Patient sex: M
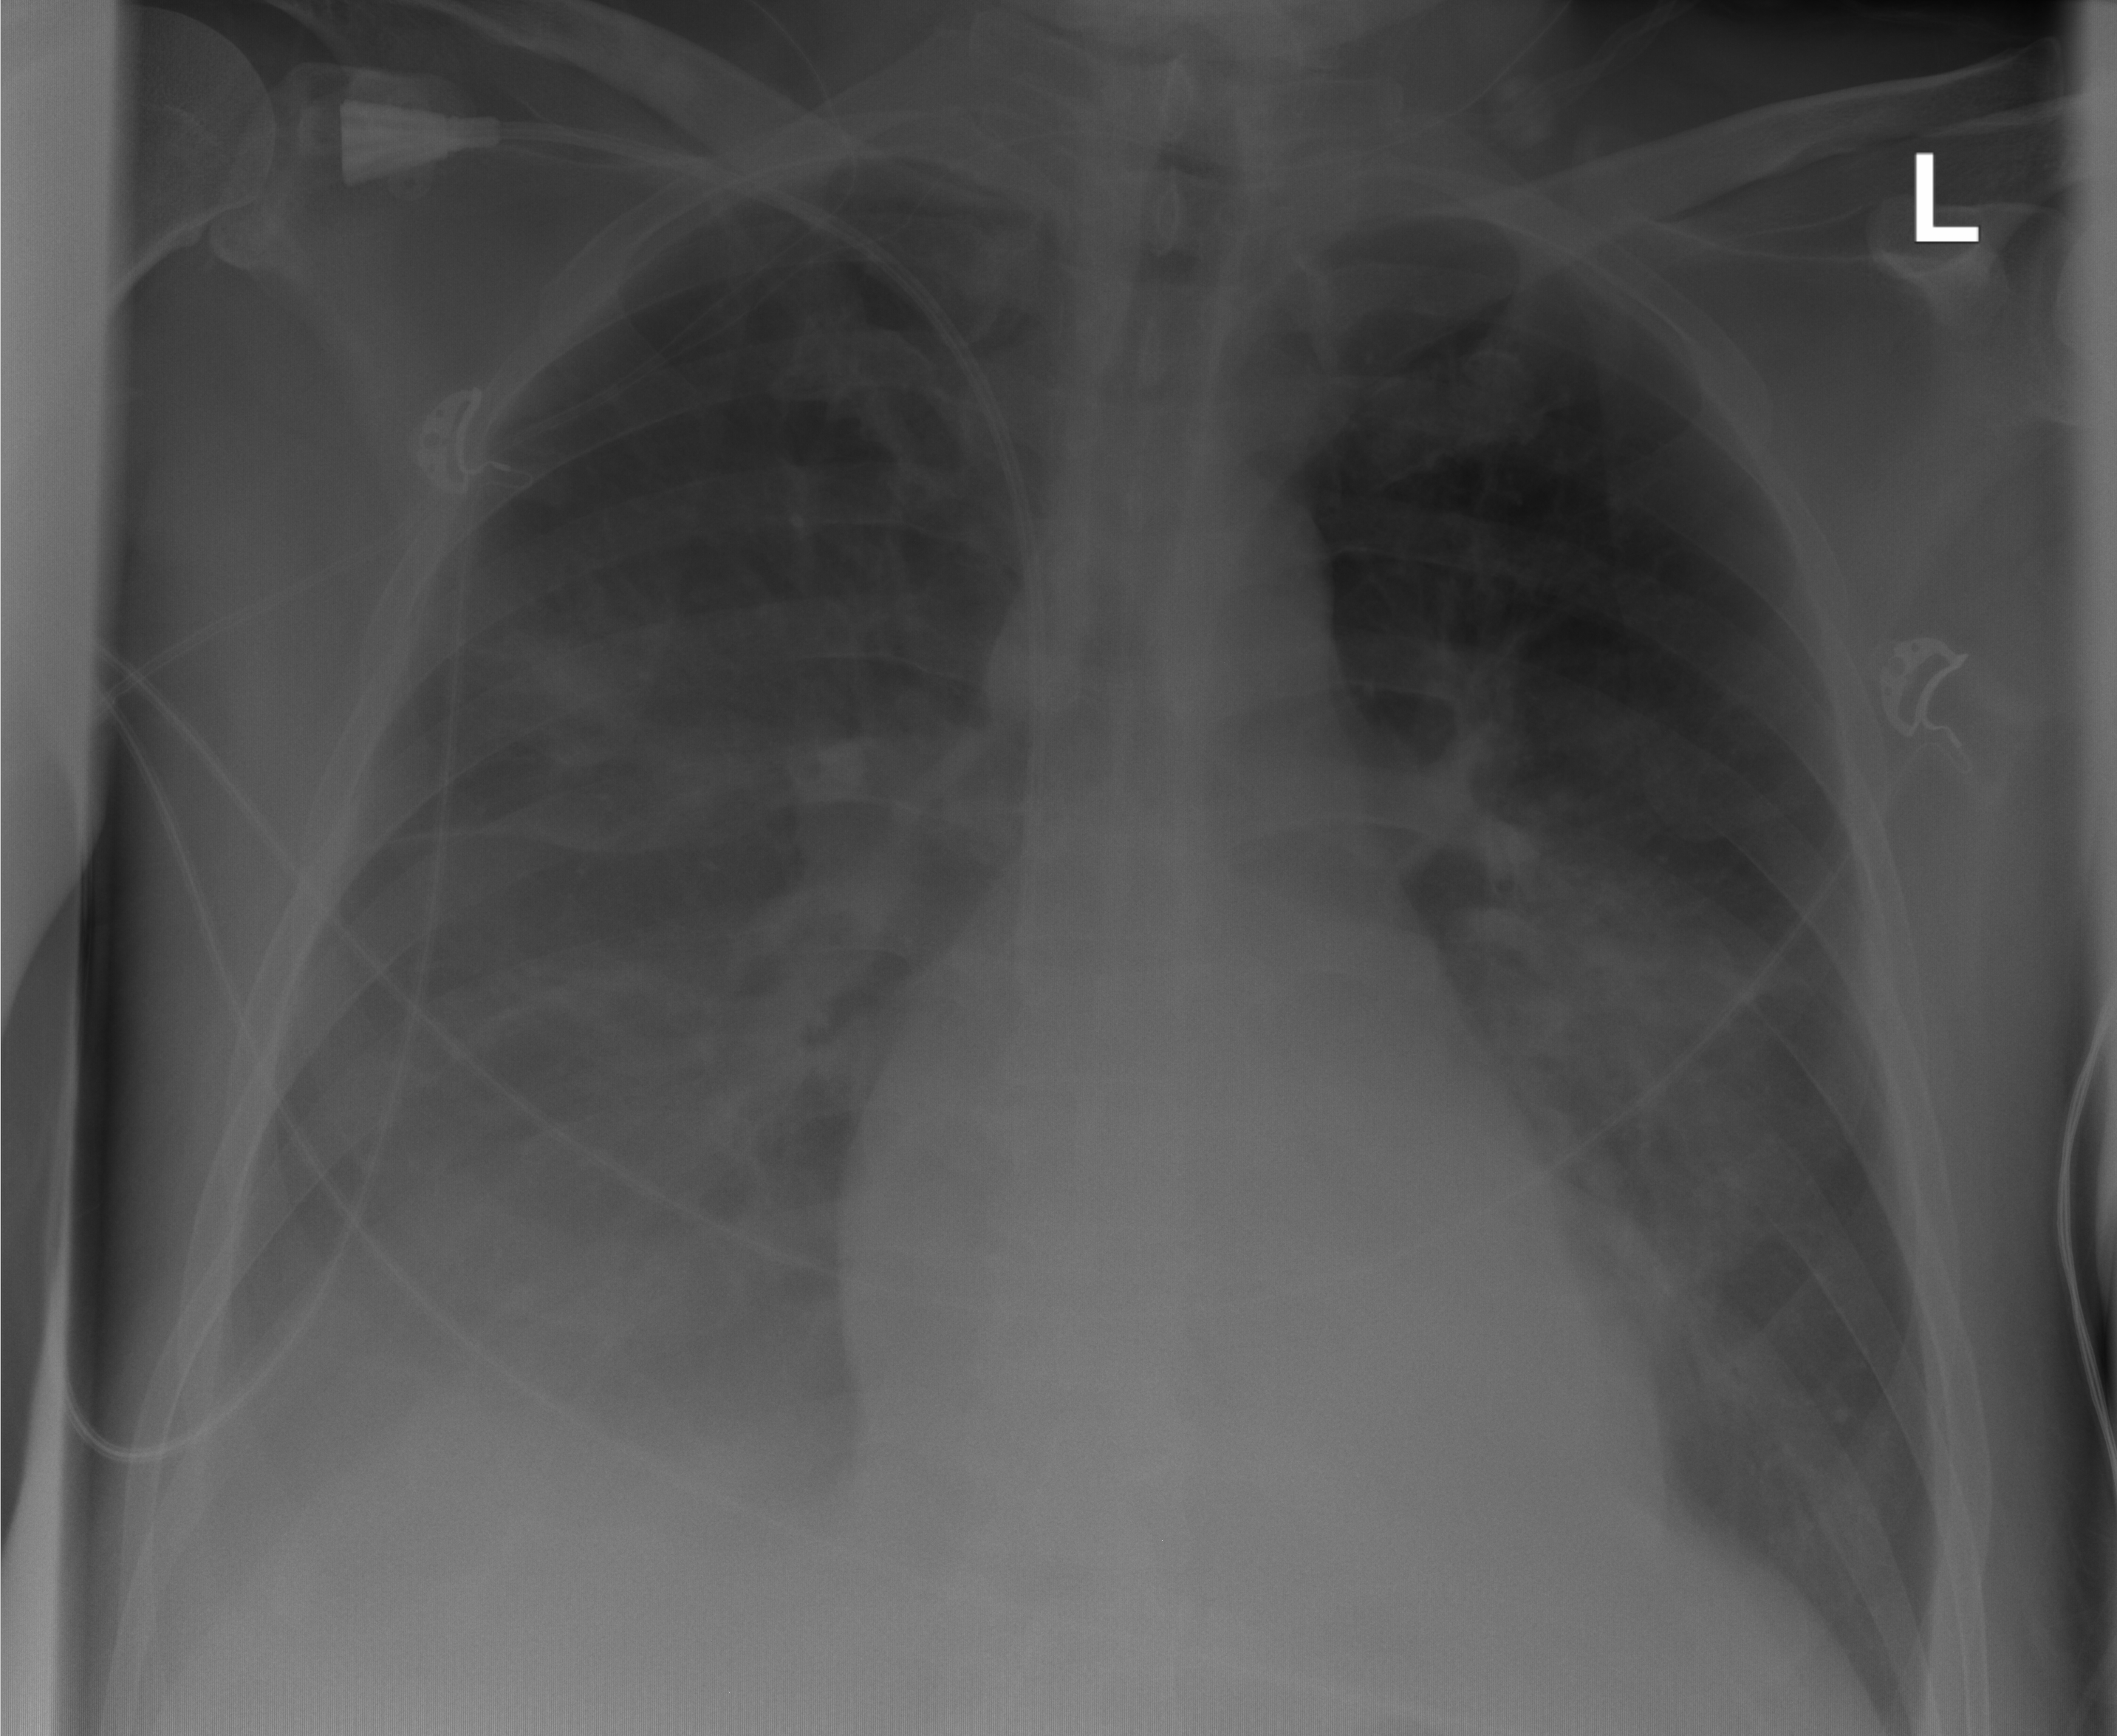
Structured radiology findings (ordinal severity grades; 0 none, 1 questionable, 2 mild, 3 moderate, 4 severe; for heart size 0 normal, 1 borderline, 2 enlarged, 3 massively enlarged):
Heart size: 2
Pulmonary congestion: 2
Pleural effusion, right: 3
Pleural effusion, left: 2
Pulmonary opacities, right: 2
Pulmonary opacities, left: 2
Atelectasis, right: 3
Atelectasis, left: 2